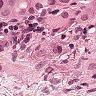
Metastatic tissue present: yes